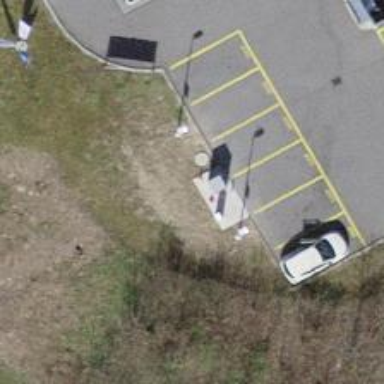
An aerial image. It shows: Charging station.